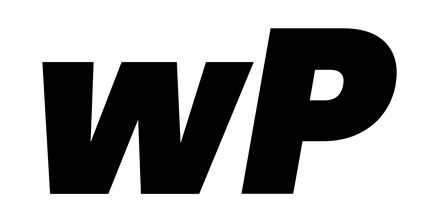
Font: Poppins-BlackItalic